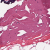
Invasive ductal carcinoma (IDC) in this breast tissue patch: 0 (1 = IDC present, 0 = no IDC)